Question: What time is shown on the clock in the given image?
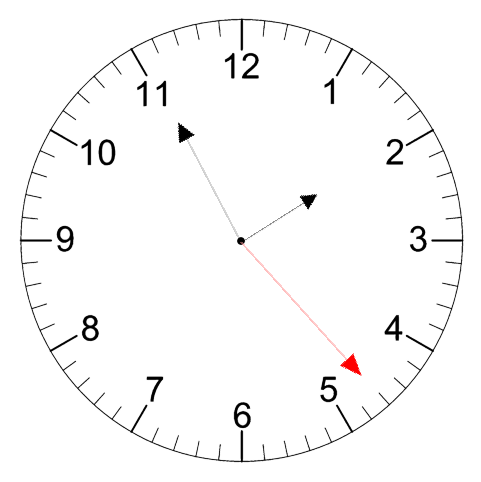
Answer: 01:55:23